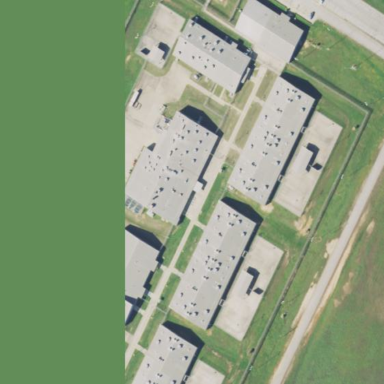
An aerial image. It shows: Prison.